Question: I have a minimalistic main page - 4 buttons and a Bing Map.
When I run the app, though, I see two rogue "counters" (don't know how else to describe them) in the upper left and upper right. Here's the one on the upper left:

What's causing them, and how can I get rid of them?
BTW, the black vertical strip on the left is "as designed" (no pun intended) - below the "counter" are my four buttons, stacked vertically (I deliberately gave the Bing Map only 80% of the page, not the 100% it greedily grabbed from the git-go).
## UPDATE
For Ashok: Here's all there is to the XAML:
'''
<Page
x:Class="Platypus.MainPage"
xmlns="http://schemas.microsoft.com/winfx/2006/xaml/presentation"
xmlns:x="http://schemas.microsoft.com/winfx/2006/xaml"
xmlns:local="using:Platypus"
xmlns:d="http://schemas.microsoft.com/expression/blend/2008"
xmlns:mc="http://schemas.openxmlformats.org/markup-compatibility/2006"
xmlns:bm="using:Bing.Maps"
mc:Ignorable="d">
<Grid Background="{ThemeResource ApplicationPageBackgroundThemeBrush}" Margin="0,0,0,0">
<bm:Map Credentials="42314" x:Name="platypusMap" Margin="197,0,0,0" ></bm:Map>
<Button x:Name="btnOpenImgFiles" Content="Open Images" HorizontalAlignment="Left" Margin="2,48,0,0" VerticalAlignment="Top" Click="btnOpenImgFiles_Click"/>
<Button x:Name="btnOpenMap" Content="Open Saved Map" HorizontalAlignment="Left" Margin="2,128,0,0" VerticalAlignment="Top" Click="btnOpenMap_Click" />
<Button x:Name="btnSaveMap" Content="Save Map" HorizontalAlignment="Left" Margin="2,208,0,0" VerticalAlignment="Top" Click="btnSaveMap_Click" />
<Button x:Name="btnEmailMap" Content="Email Map" HorizontalAlignment="Left" Margin="2,288,0,0" VerticalAlignment="Top" Click="btnEmailMap_Click" />
</Grid>
</Page>
'''
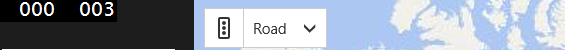
Answer: Those are frame rate counters turned on by default in your app.xaml.cs when building for debug:
'''
protected override void OnLaunched(LaunchActivatedEventArgs e)
{
#if DEBUG
if (System.Diagnostics.Debugger.IsAttached)
{
this.DebugSettings.EnableFrameRateCounter = true;
}
#endif
'''
You can remove these if you don't want them while debugging. They won't show up by default in release.
--Rob